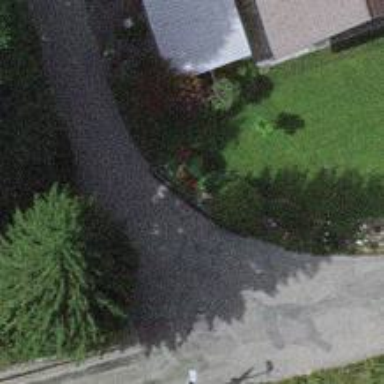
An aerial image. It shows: Residential road with asphalt surface and no sidewalks.